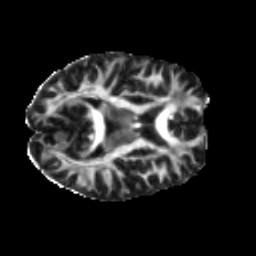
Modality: FA
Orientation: axial
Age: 37
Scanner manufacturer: ge
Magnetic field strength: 3 T
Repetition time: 7.8 s
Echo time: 0.0608 s